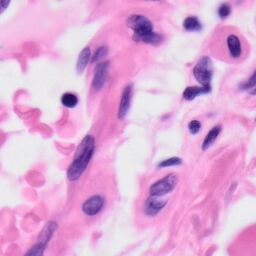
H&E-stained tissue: Skin